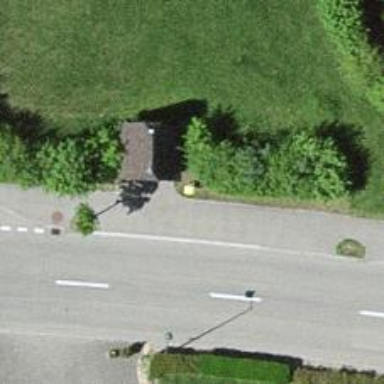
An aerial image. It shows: Post box is visible.